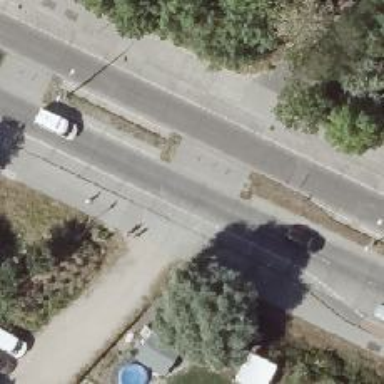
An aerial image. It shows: Unmarked crossing with pedestrian island.